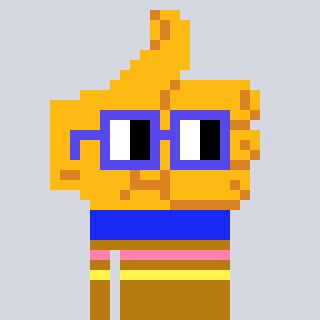
a pixel art character with square blue glasses, a thumbsup-shaped head and a gold-colored body on a cool background